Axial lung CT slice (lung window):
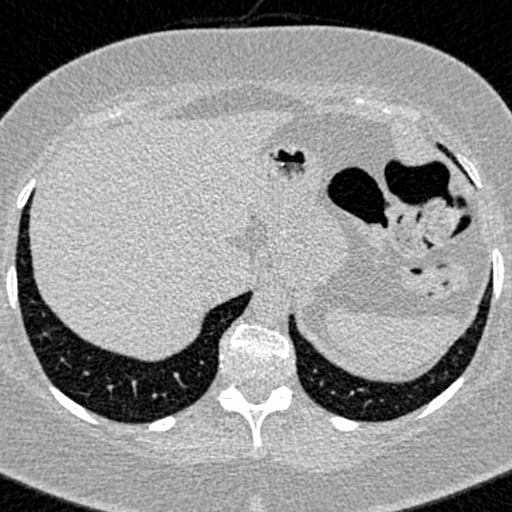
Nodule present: no